Question: I want to make a multiple div when i click an item from the list, and i want to make it's position incremented from its position before, the div should have a fixed positioning, here's the example output that i want to achieve:
here's my css:
'''
.message_chat
{
width:300px;
height:300px;
position:fixed;
background:black;
right:0px;
bottom:5px;
}
'''
here's my jquery:
'''
right = 50;
$('.chat_div').click(function(e) {
e.preventDefault();
var id = $(this).attr('id');
var pop_up = '<div class = "message_chat" id = "'+id+'"></div>';
right+=50;
$('#'+id).css('right',right+'px');
$('.chatBoxHolder').append(pop_up);
});
'''
here's the code that i tried in jsfiddle: <URL>
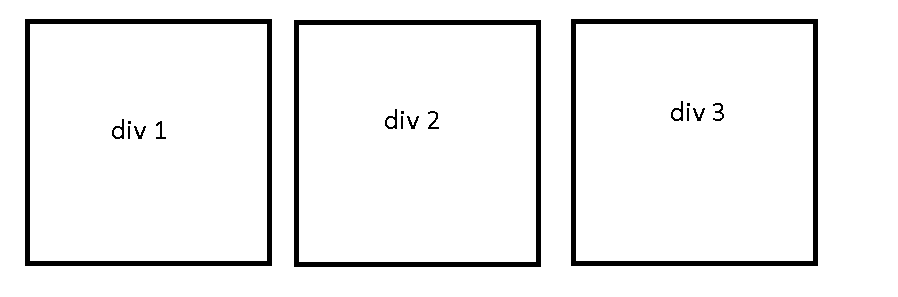
Answer: Do you mean something like
'''
jQuery(function($) {
var right = 50;
$('.chat_div').click(function(e) {
e.preventDefault();
var $this = $(this);
var $popup = $this.data('message-chat');
//if a popup is there for this friend don't create it again
if (!$popup) {
var $popup = $('<div class = "message_chat" id = "chat-' + this.id + '"></div>').css('right', right + 'px').appendTo('.chatBoxHolder');
$this.data('message-chat', $popup)
right += 150;
}
});
})
'''
'''
.message_chat {
width: 100px;
height: 300px;
position: fixed;
background: black;
right: 0px;
bottom: 5px;
}
'''
'''
<script src="https://ajax.googleapis.com/ajax/libs/jquery/1.11.1/jquery.min.js"></script>
<ul>
<li><a href="#" class="chat_div" id="1">Friend 1</a></li>
<li><a href="#" class="chat_div" id="2">Friend 2</a></li>
<li><a href="#" class="chat_div" id="3">Friend 3</a></li>
</ul>
<div class="chatBoxHolder"></div>
'''